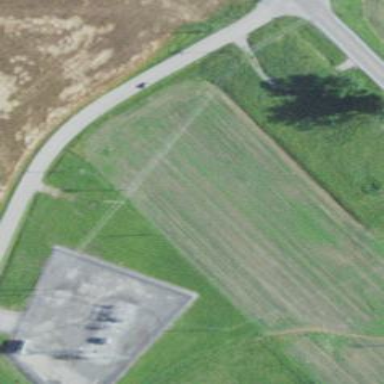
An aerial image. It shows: Power substation.